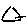
Label: triangle